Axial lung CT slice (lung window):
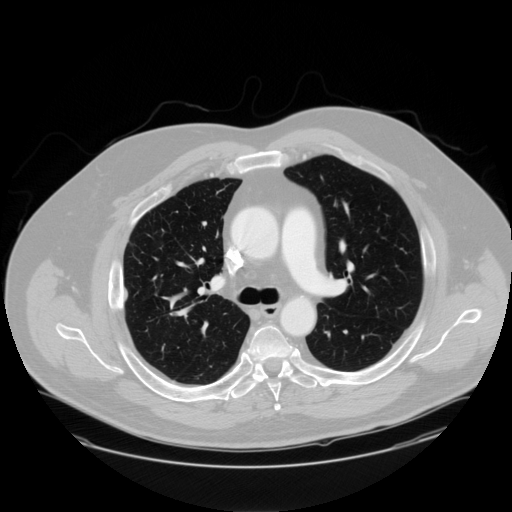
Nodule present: no